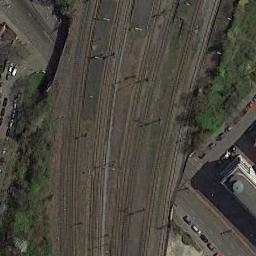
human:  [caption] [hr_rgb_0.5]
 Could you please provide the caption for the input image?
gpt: The railway is next to some trees and houses .

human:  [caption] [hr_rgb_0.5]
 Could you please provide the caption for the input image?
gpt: Several buildings of different shapes are beside the railway .

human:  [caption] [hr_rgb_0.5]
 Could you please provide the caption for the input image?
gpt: These railways have no trains on the railways and a road is under the railways .

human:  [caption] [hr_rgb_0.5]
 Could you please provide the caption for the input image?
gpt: There are several rows of buildings on one side of the railway .

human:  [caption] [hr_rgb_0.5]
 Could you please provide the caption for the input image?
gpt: There are some green trees beside the railway .